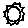
Label: sun